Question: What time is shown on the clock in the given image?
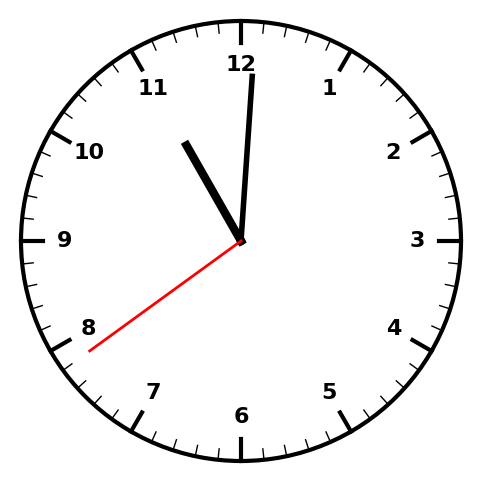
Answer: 11:00:39